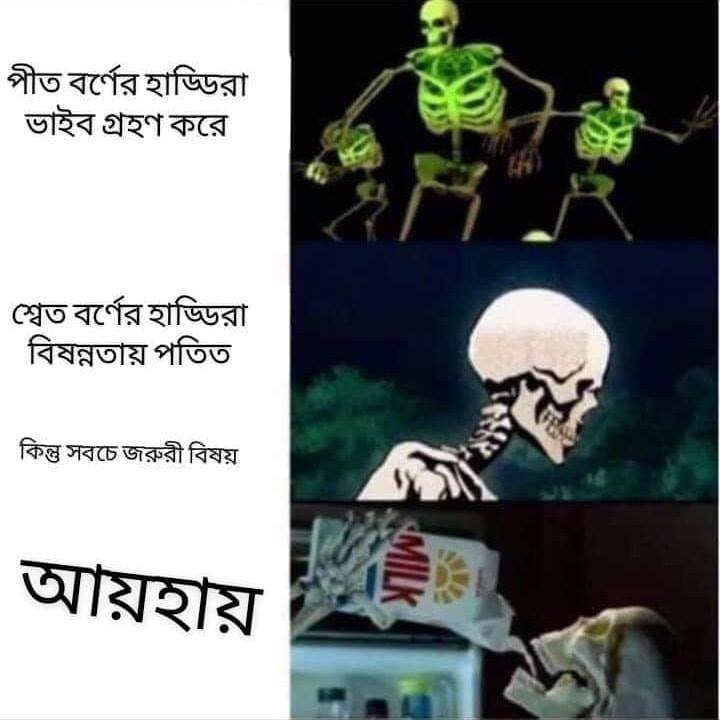
Caption: পীত বর্ণের হাড্ডিরা ভাইব গ্রহন করে     শ্বেত বর্ণের হাড্ডিরা বিষন্নতায় পতিত    কিন্তু সবচে জরুরী বিষয়     আয়হায়
Label: non-hate